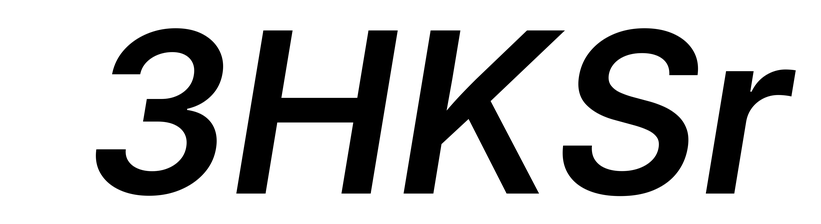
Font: Inter-Italic_SemiBold_Italic